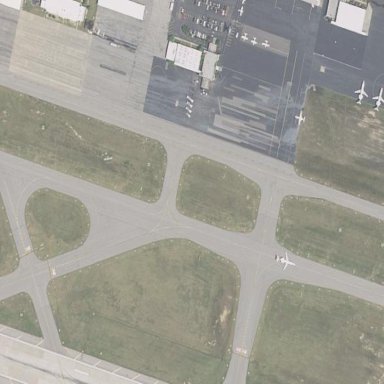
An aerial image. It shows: Apron at the airport.